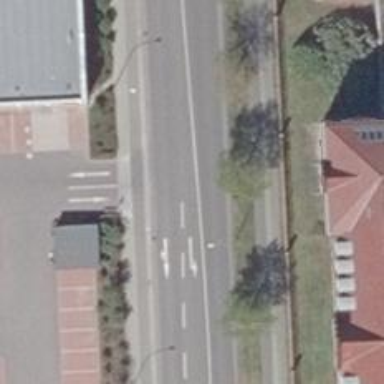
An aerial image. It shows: Primary highway with asphalt surface. There is cycle track on the left side.